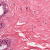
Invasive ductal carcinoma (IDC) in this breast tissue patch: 0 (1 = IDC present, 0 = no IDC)